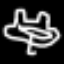
Label: frog